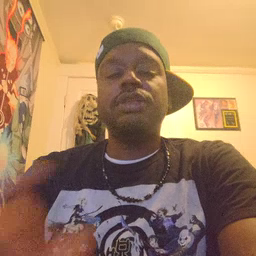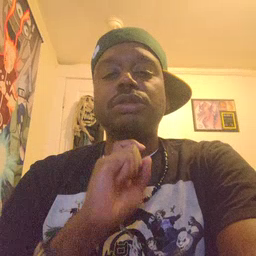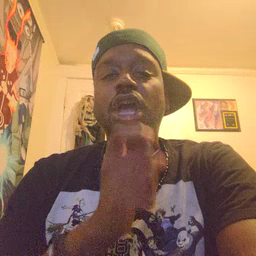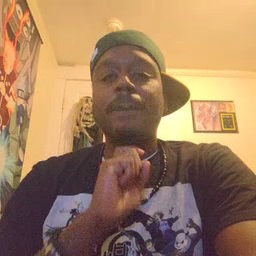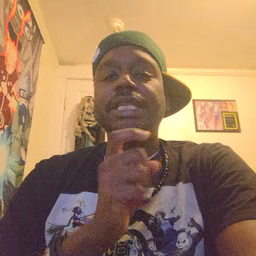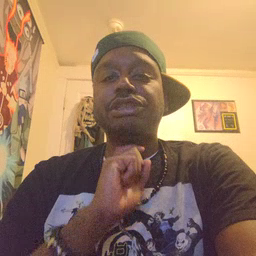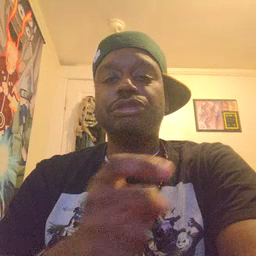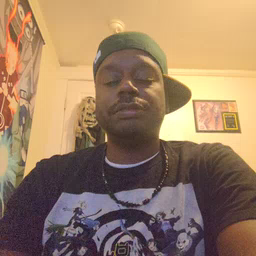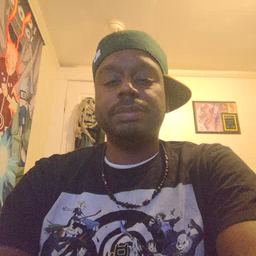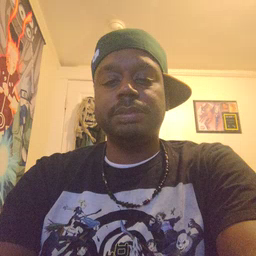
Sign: garbage